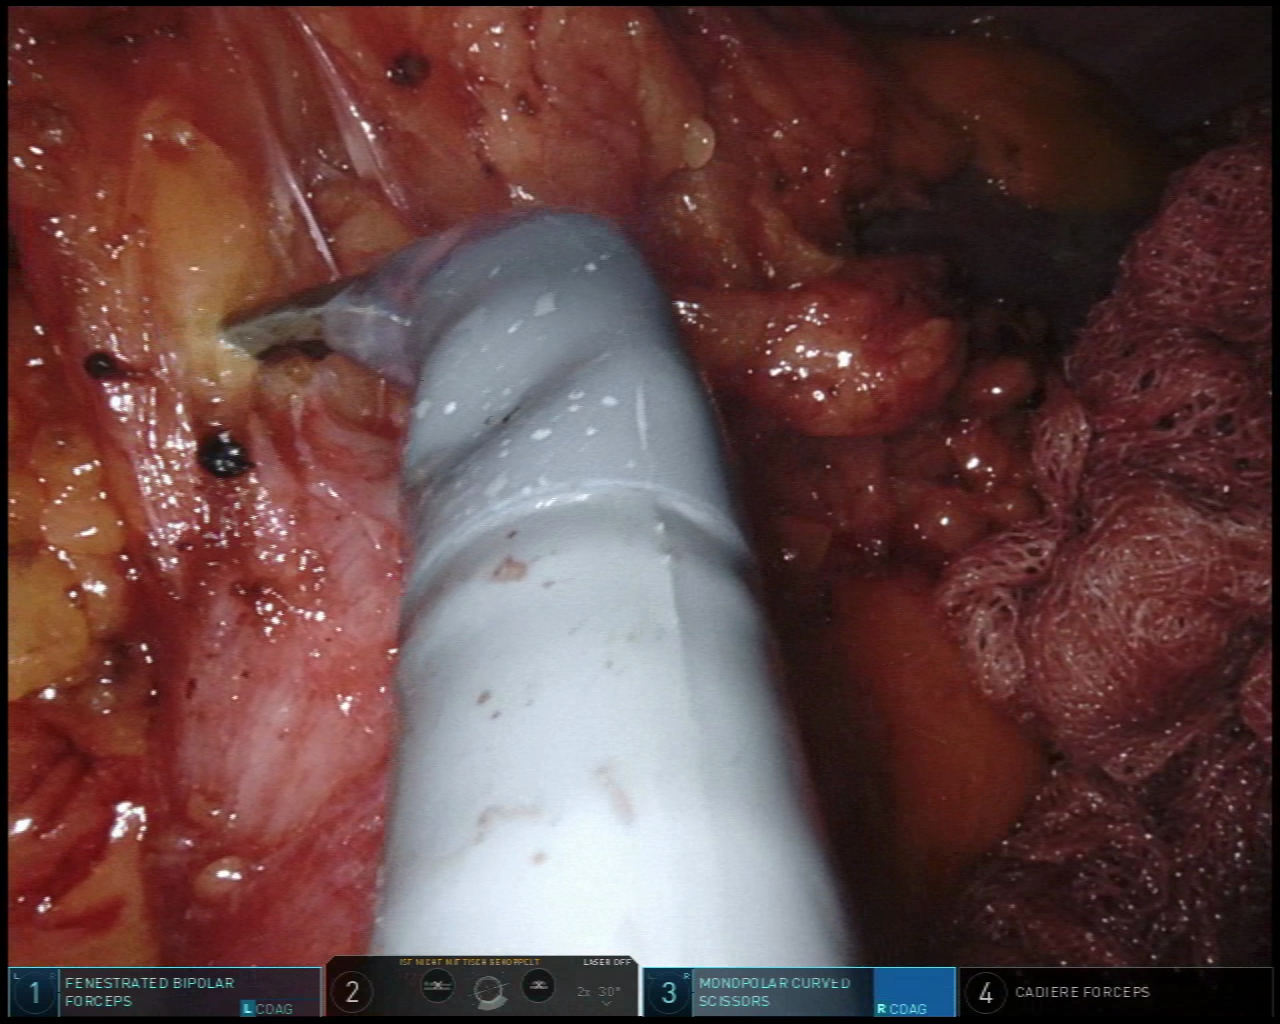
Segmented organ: stomach
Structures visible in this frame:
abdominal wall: yes
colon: no
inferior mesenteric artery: no
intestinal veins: no
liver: no
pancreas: no
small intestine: no
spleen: yes
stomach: yes
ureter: no
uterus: no
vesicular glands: no